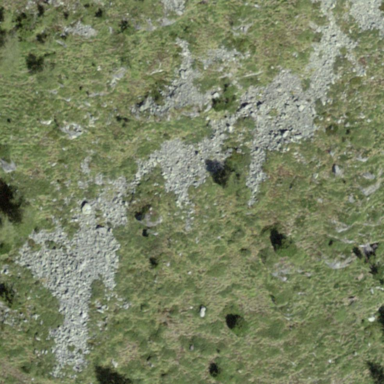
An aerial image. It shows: Scree landscape.